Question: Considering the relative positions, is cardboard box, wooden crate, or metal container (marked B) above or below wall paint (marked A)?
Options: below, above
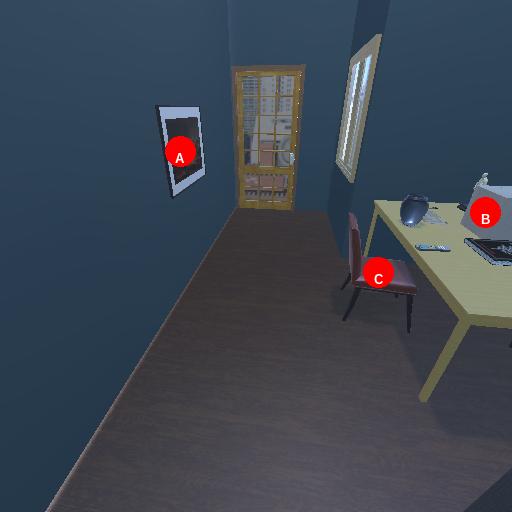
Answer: below